Question: I want to make a Cocoa OS X application where users will be able to input and execute Swift language code within a window in my application. My first thought was to make my own basic IDE, and execute compilation and executing with system calls; however, I'd really like to have the interactive Playground feature.
I did my research and found that I can create Xcode Playground files with embedded documentation, but this raises a question:
> Does the documentation have to be placed above and below the
playground, or can I embed a Playground within a container in my HTML
code?
The Xcode Playground embedded documentation I speak of <URL>.
Basically, I am looking to embed the Playground in a way that mimics the layout used on CodeAcademy.com

Is this possible with the Documentation embedded Xcode Playgrounds, or must I recreate an IDE from scratch within my Cocoa application?
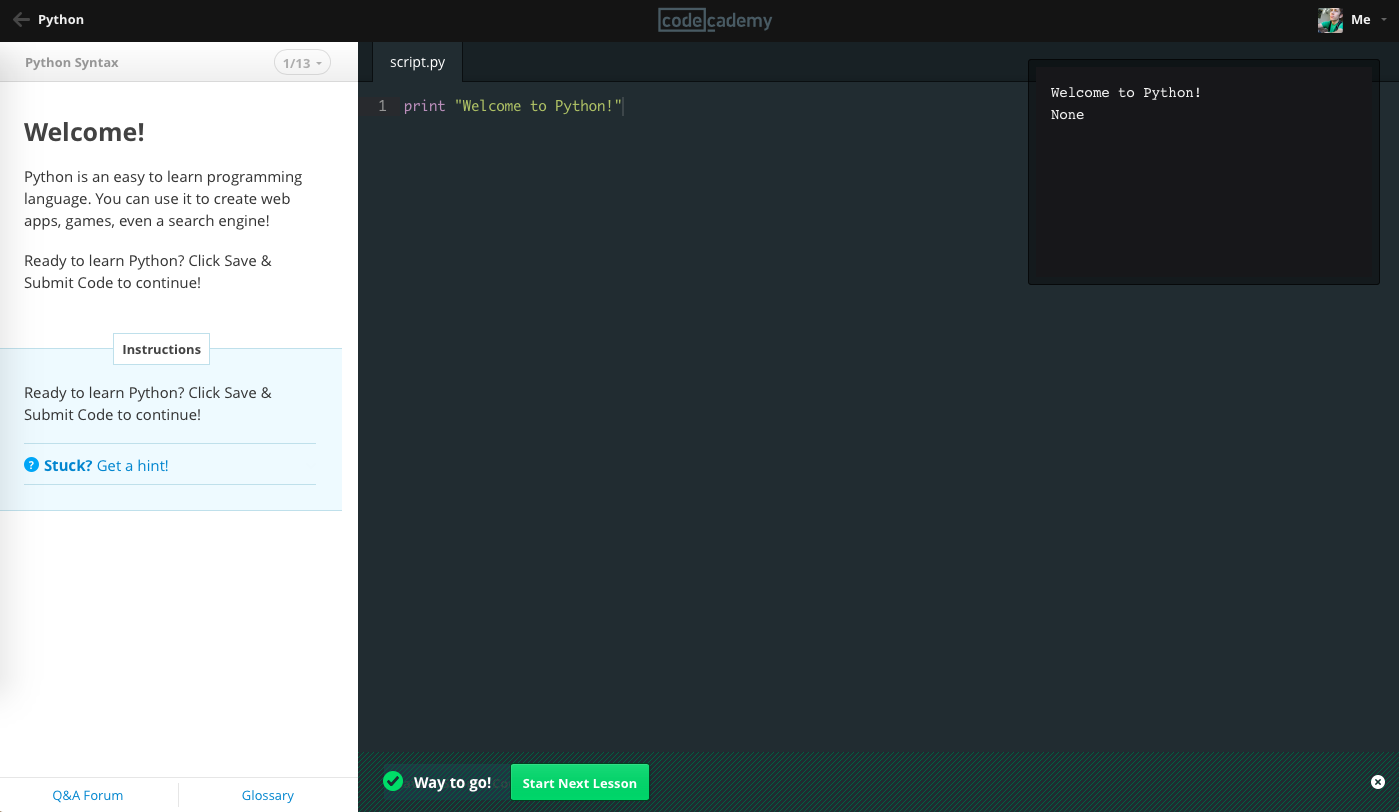
Answer: According to Apple's <URL>, the 'sections' element of a playground can contain only a flat list of 'code' and 'documentation' elements interspersed, which is to say as of writing.
However, you'll notice a message that the top of the guide,
> Warning: This is a specification that is likely to change.
Conclusion: no, but <URL>.